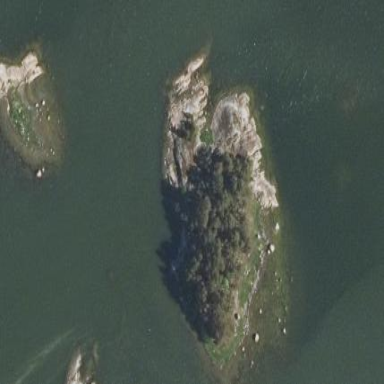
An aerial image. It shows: Islet with coastline made of bare rock.